Field crop: maize
Growth stage: 2
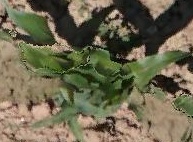
Species: maize